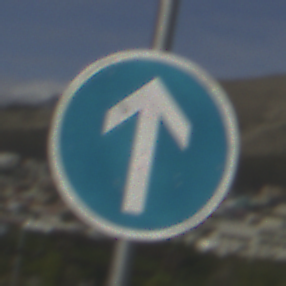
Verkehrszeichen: VorgeschriebeneFahrtrichtungGeradeaus
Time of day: MorningAfternoon
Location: Outdoor (Suburban)
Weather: PartlyCloudy
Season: NotSpecified
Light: Natural